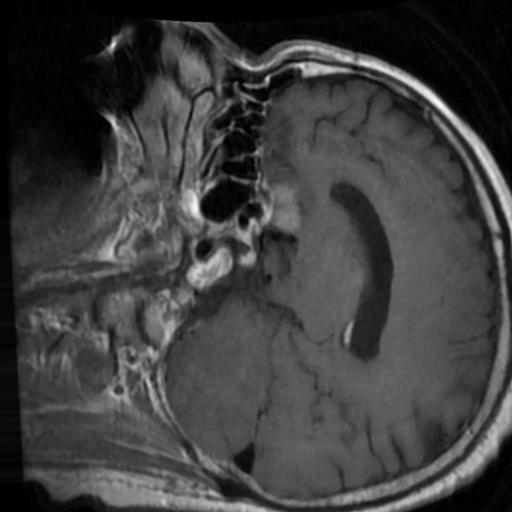
Label: brain_tumor